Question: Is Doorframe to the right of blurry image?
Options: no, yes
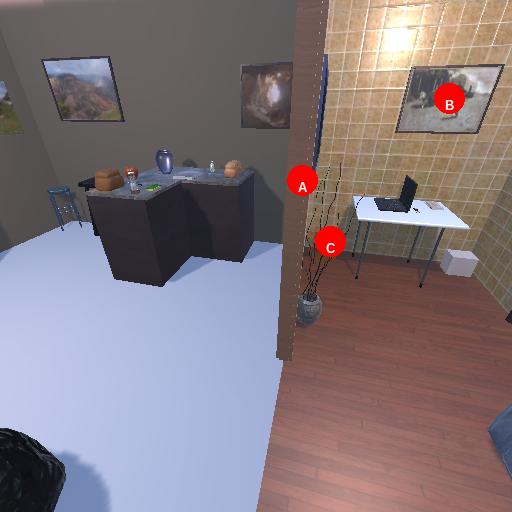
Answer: no